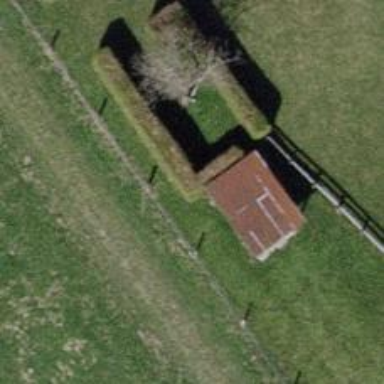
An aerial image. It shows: Hedge acting as barrier.